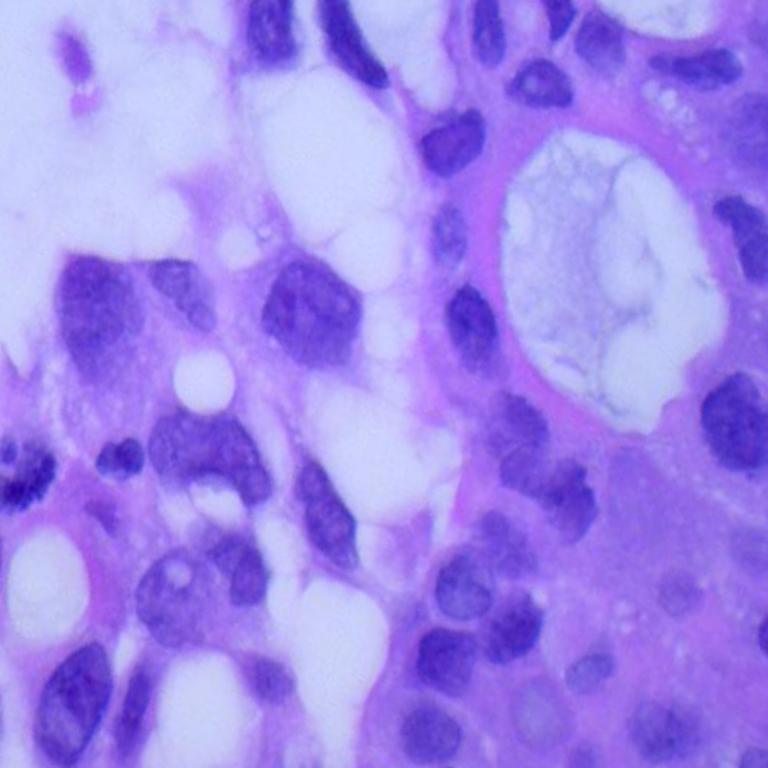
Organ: lung
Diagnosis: adenocarcinomas